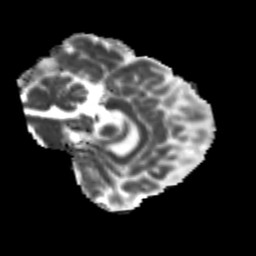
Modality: MD
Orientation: sagittal
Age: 25
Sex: male
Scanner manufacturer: siemens
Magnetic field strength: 3 T
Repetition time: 3.5 s
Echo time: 0.104 s